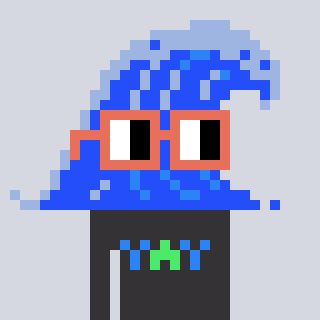
a pixel art character with square orange glasses, a wave-shaped head and a grayscale-colored body on a cool background